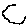
Label: hexagon